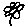
Label: flower